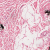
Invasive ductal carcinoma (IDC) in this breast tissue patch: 0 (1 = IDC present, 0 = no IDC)